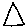
Label: triangle